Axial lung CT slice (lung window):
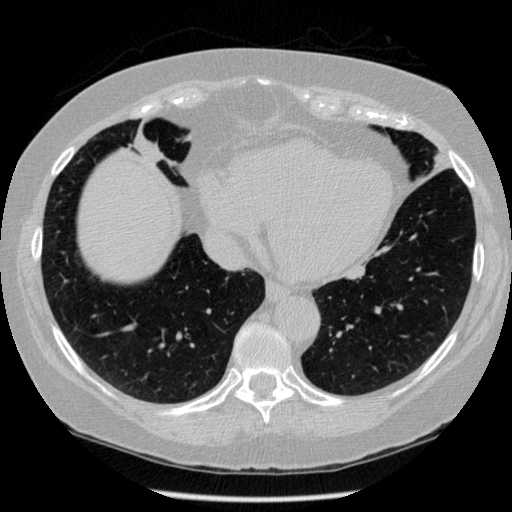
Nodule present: no